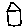
Label: house